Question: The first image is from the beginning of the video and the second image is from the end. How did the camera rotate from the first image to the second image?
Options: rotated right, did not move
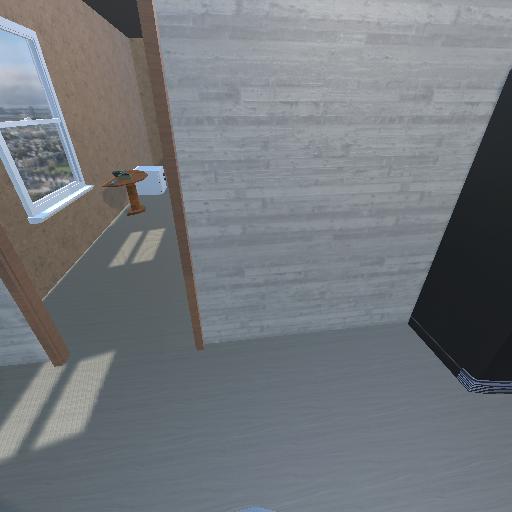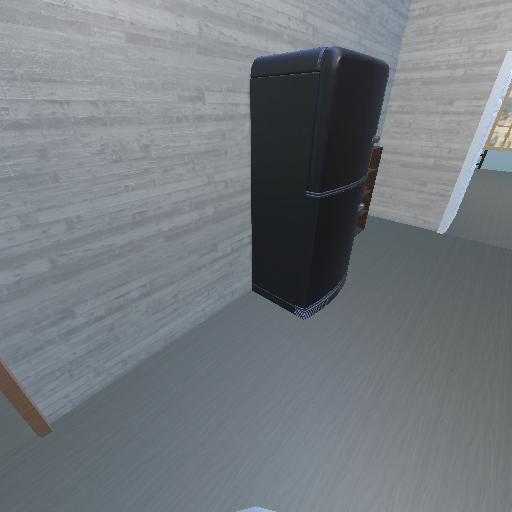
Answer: rotated right